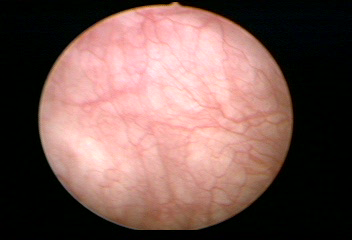
Modality: WLC
Class: Normal mucosa
Bladder cancer association: No